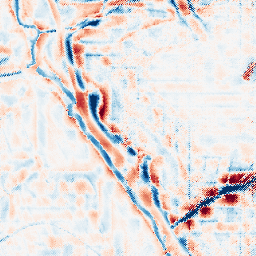
Category: wavelet
Decomposition family: wavelet_biorthogonal
Decomposition parameters: wavelet: bior2.4
level: 4
Upsampling method: regularized
Upsampling parameters: scale: 4
lambda_reg: 0.1
Upsampling scale: 4